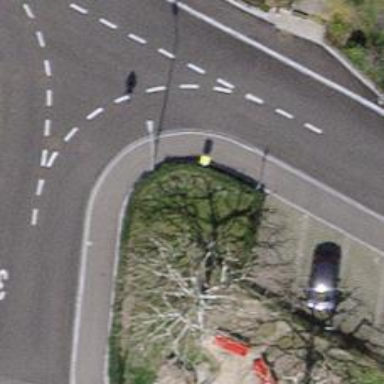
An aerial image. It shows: Post box.